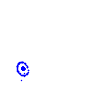
Particle: pion